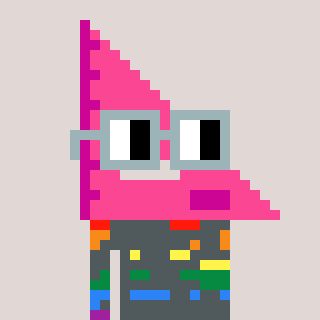
a pixel art character with square dark gray glasses, a squadron ruler-shaped head and a bege-colored body on a warm background